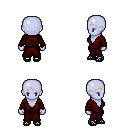
a pixel art fantasy rpg character, female body template, dark elf, purple skin, red robe, metal pants, plain hairstyle, ghillies, four views (front, back, left, right), 2x2 character sprite sheet, small pixel art, hard edges, no anti-aliasing